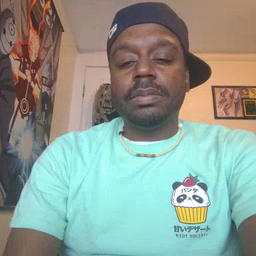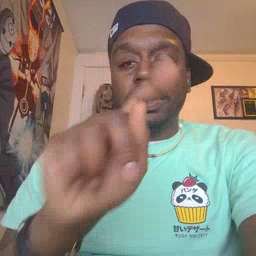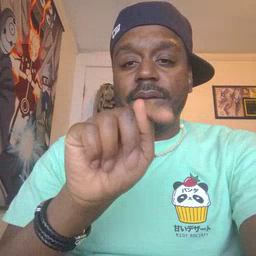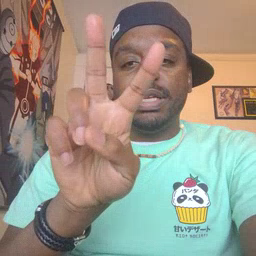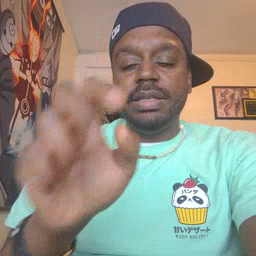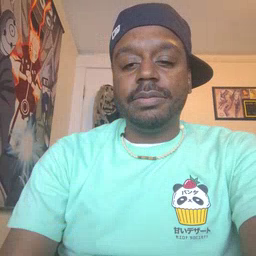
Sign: TV